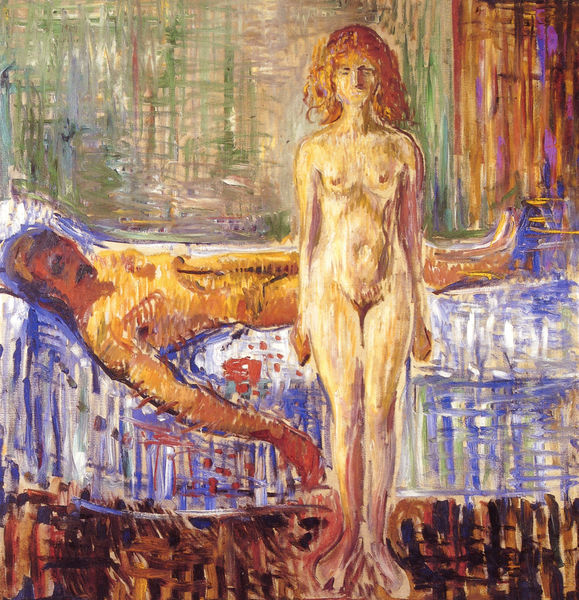
Titel: Marats Tod II
Künstler: Edvard Munch
Standort: Oslo
Institution: Munch-Museet
Schlagwörter: akt, blau, dunkel, mann, nackt, grün, braun, brust, frau, hell, licht, raum, schwarz, weiss, zimmer, rot, expressionismus, symbolismus, bart, wand, arm, leiche, mord, stehen, tod, vorhang, boden, haare, stehend, decke, paar, beine, farbig, liegen, duktus, bett, laken, nackte, liegend, stehende, blut, corinth, munch, wässrig, flecken, liege, edvard munch, expressiv, pinselstriche, slevogt, marat, aktfiguren, liegender, flüchtig, vorhag, mädhcne